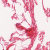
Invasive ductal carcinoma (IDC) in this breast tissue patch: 0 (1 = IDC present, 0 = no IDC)